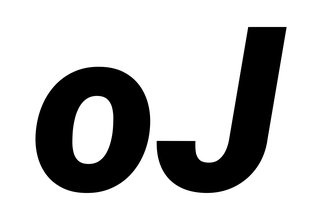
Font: Roboto-Italic_Black_Italic